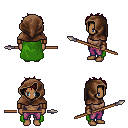
a pixel art fantasy rpg character, female body template, human, dark skin, green cape, magenta pants, brunette bedhead hairstyle, cloth hood, leather bracers, spear, four views (front, back, left, right), 2x2 character sprite sheet, small pixel art, hard edges, no anti-aliasing